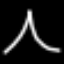
Label: The Eiffel Tower